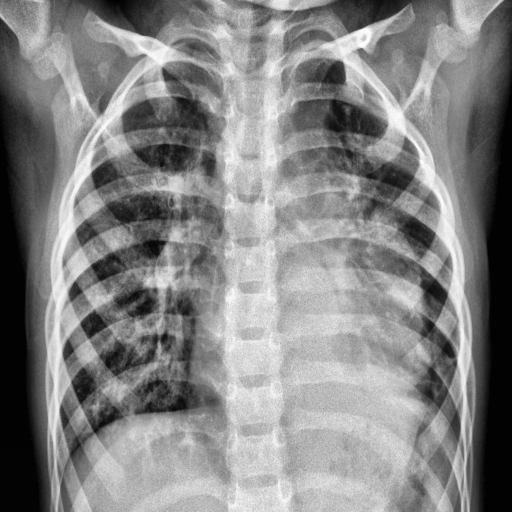
Finding: PNEUMONIA